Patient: sex M, age 58
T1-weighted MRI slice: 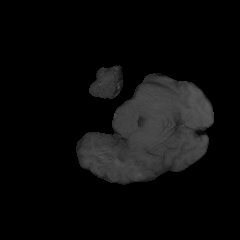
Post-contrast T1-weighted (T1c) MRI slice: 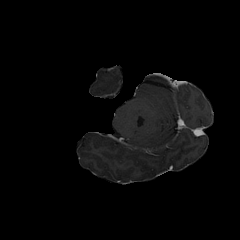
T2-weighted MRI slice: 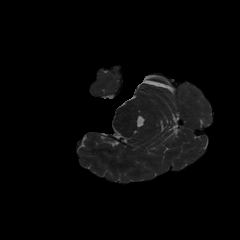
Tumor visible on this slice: no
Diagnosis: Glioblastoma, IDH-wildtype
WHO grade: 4